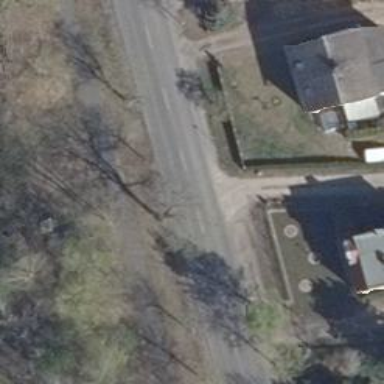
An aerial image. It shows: Secondary road with asphalt surface.